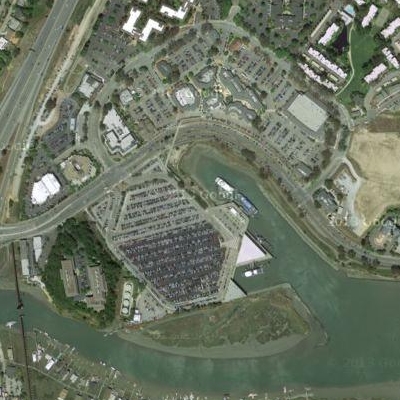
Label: gParking